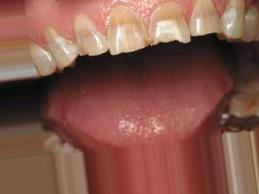
Condition: Tooth Discoloration